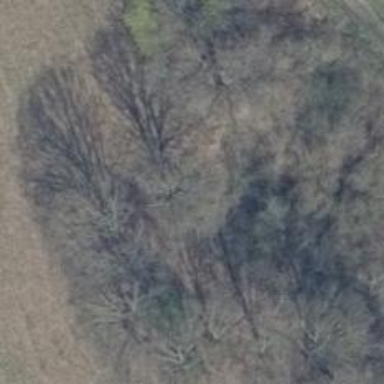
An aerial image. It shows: Row of trees in natural setting.